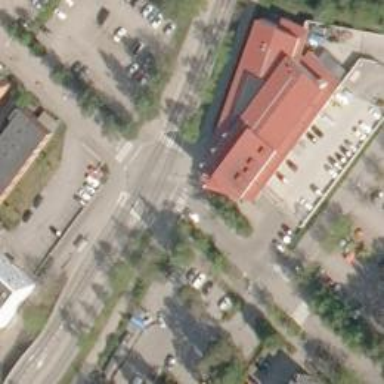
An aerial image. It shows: Supermarket.